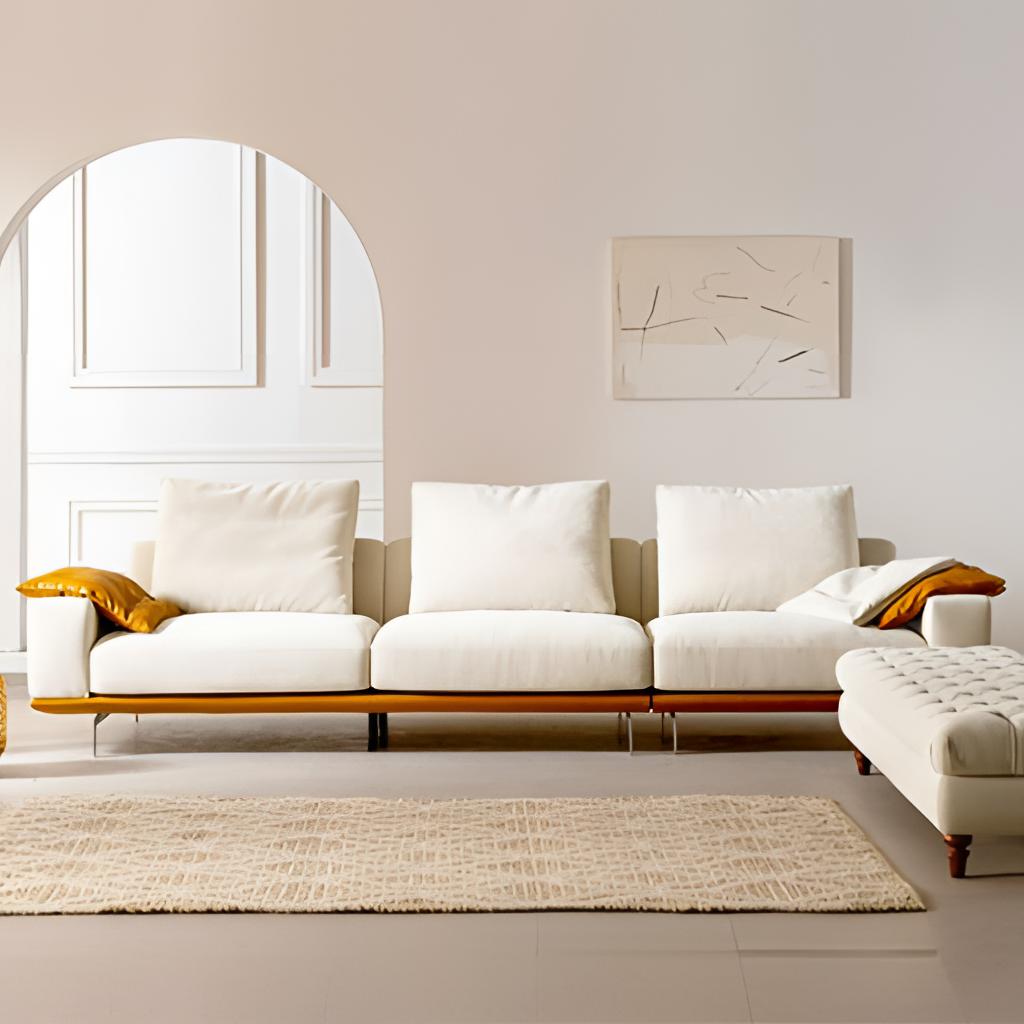
fabric sofa, living room, beige paint wallpaper, with solid pattern, beige tile flooring, with large square pattern, minimalist